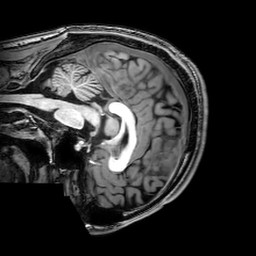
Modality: T1w
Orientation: sagittal
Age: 21
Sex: male
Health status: healthy
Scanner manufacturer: philips
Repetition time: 0.008192 s
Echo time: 0.00375 s